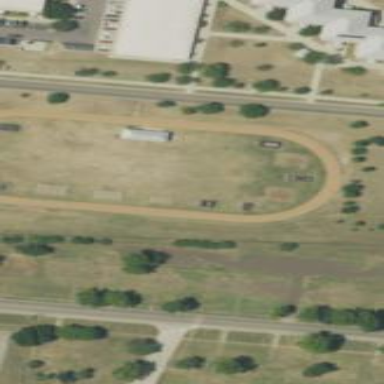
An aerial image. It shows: Track located within leisure land area.